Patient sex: M
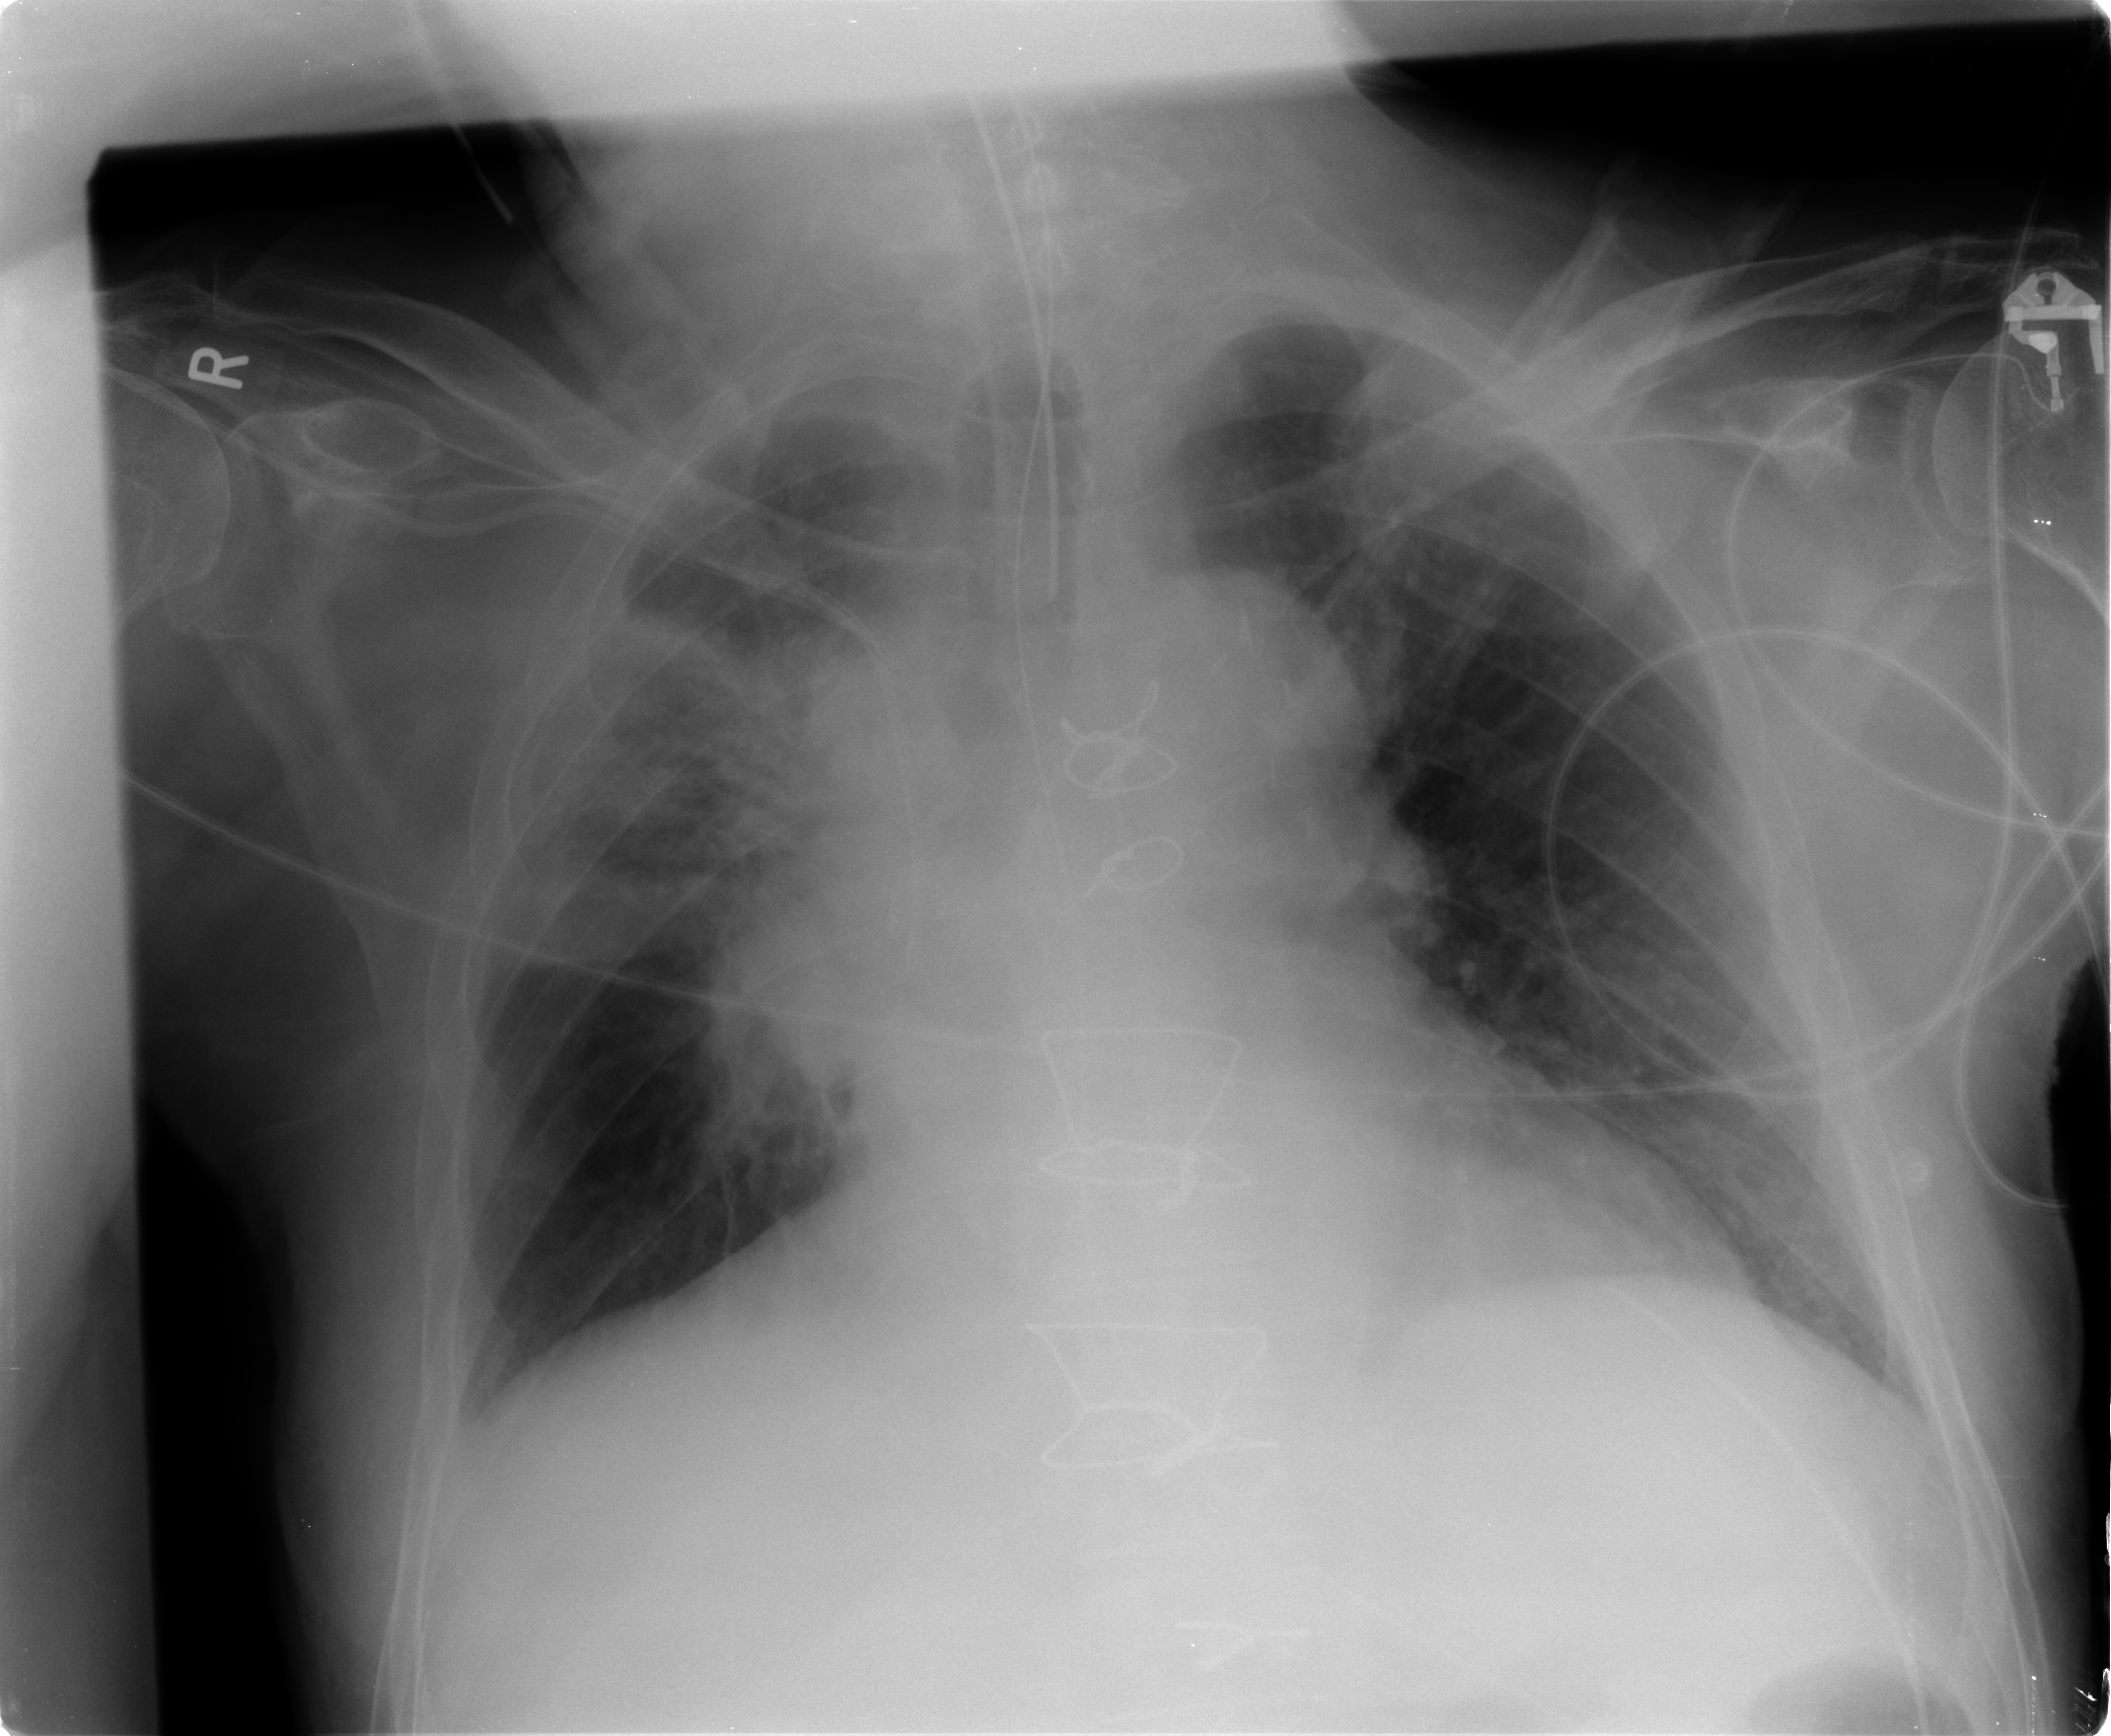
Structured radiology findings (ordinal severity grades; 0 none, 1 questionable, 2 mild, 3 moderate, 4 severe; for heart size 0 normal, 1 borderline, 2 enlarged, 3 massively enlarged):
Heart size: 1
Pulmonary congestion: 0
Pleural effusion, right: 0
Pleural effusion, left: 0
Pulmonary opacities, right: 3
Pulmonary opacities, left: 0
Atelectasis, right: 2
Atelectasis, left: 2